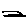
Label: zigzag